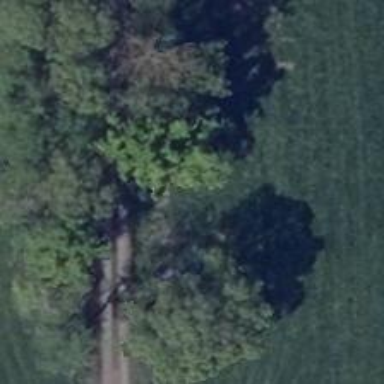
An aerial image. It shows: Row of trees in natural setting.